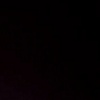
Label: space